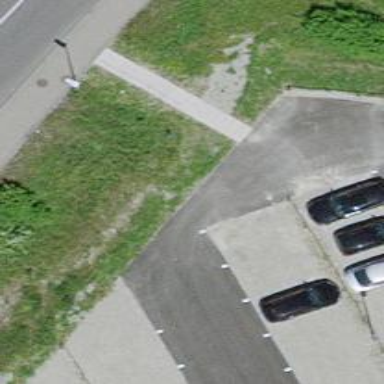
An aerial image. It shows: Asphalt parking aisle road for service vehicles.